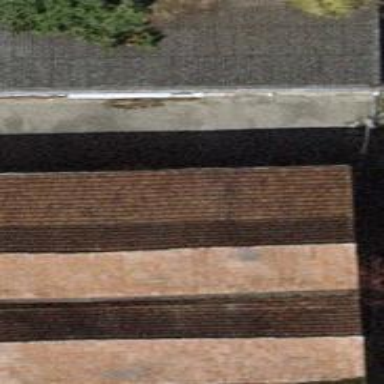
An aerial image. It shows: View of roof of building.